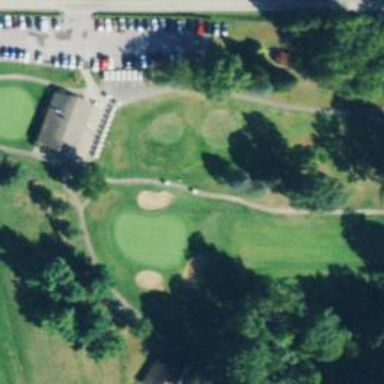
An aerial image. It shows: Grassy area designated as golf tee.